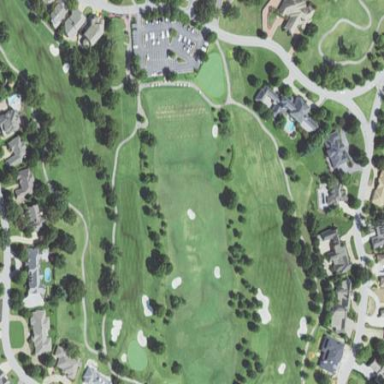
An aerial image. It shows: Grassy area designated for driving range golf.